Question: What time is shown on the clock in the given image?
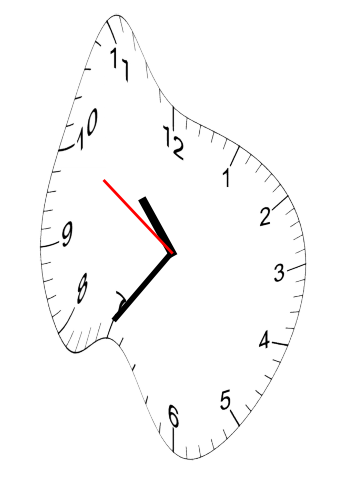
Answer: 10:35:50